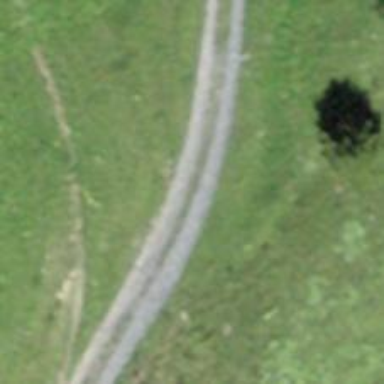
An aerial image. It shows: Track with grade 2 tracktype.